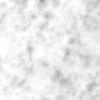
Label: no_change